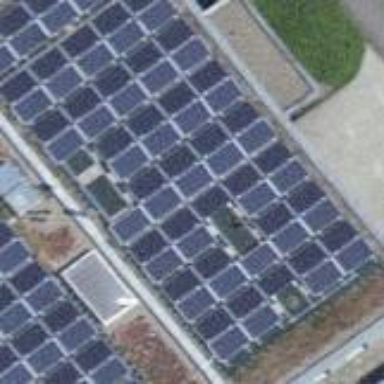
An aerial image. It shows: Solar photovoltaic panel generator.